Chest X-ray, AP view. Patient: 48 years old, sex M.
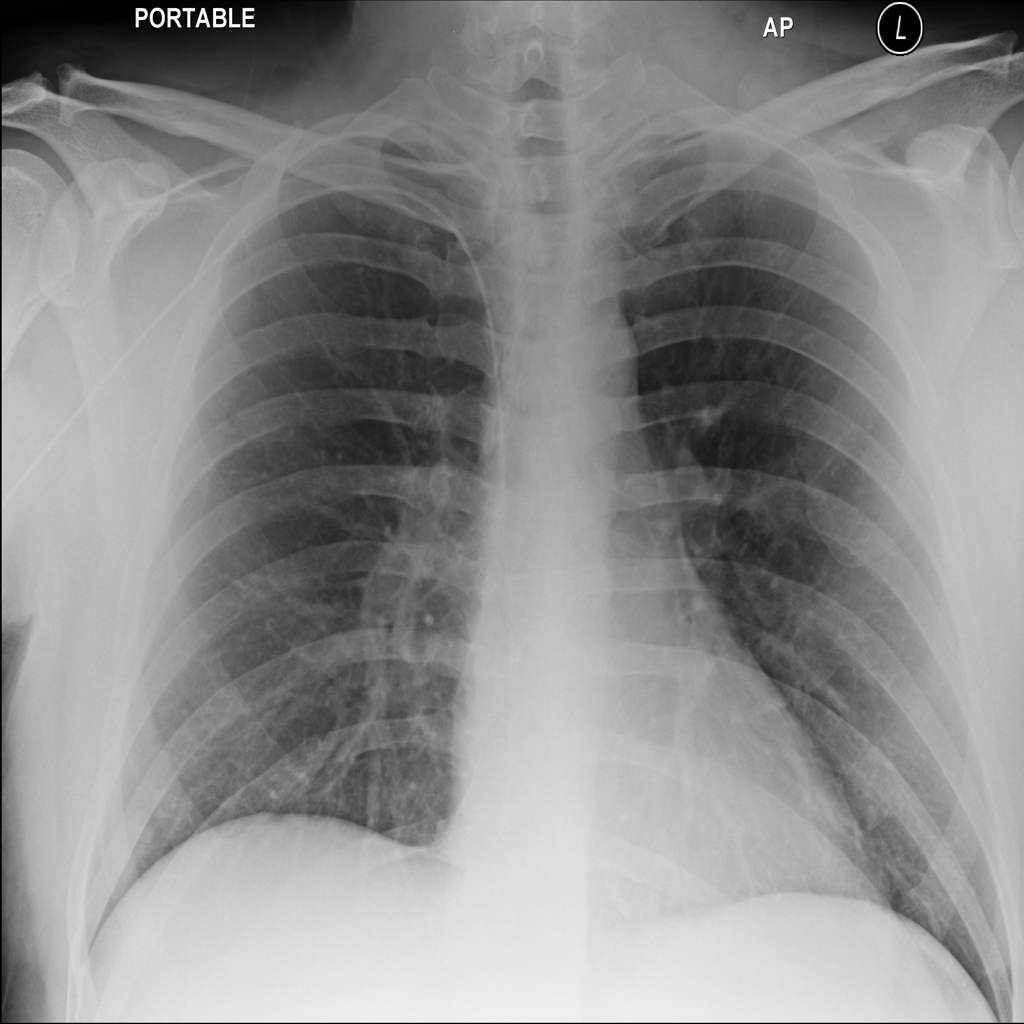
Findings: No Finding